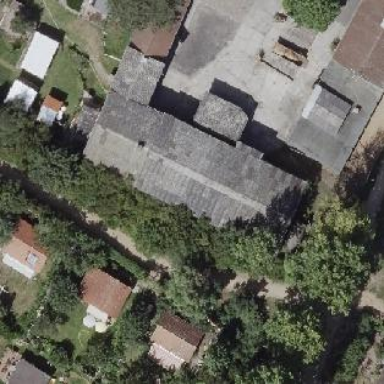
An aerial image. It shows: Garage.